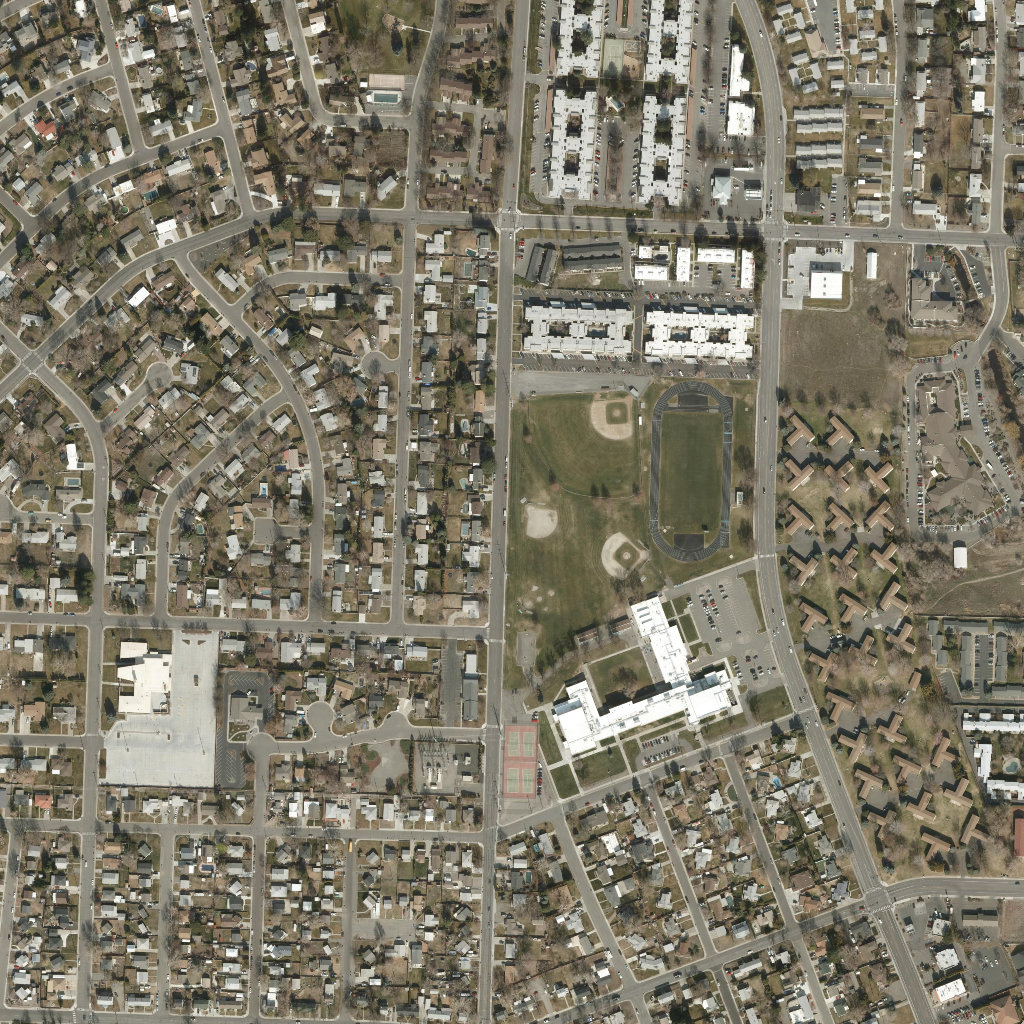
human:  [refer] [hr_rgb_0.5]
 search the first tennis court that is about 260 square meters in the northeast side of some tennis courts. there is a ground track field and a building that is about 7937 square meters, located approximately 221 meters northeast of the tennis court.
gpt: <box>[[51, 71, 52, 73, 0]]</box>

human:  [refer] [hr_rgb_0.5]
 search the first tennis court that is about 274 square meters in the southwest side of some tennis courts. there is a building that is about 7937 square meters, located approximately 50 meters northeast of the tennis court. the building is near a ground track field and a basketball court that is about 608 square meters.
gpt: <box>[[49, 75, 50, 77, 0]]</box>